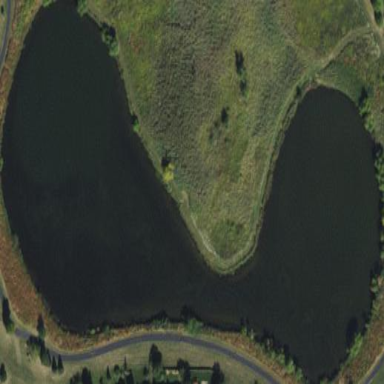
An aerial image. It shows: Detention basin filled with water.